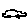
Label: car